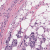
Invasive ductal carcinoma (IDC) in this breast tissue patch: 1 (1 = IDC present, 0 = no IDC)